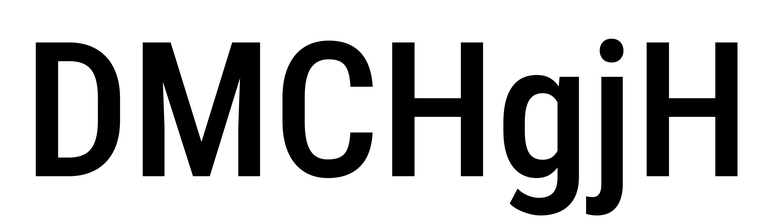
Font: Roboto_Condensed_Medium